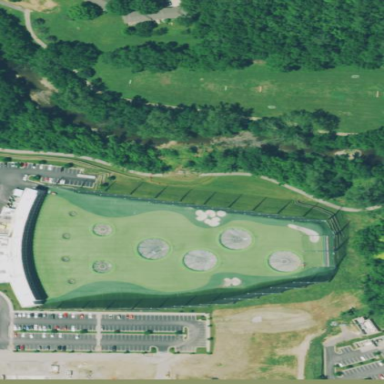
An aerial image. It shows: Grassy area used as driving range for golf.